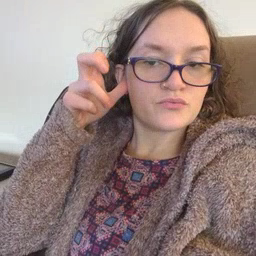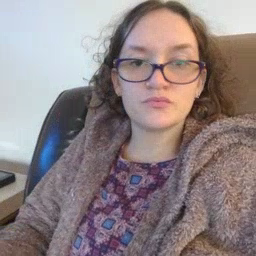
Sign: hear